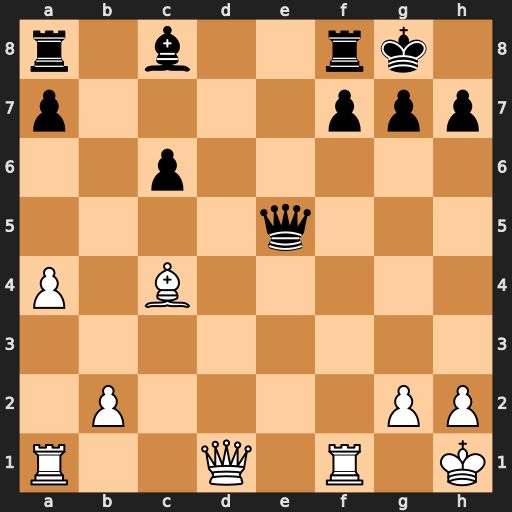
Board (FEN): r1b2rk1/p4ppp/2p5/4q3/P1B5/8/1P4PP/R2Q1R1K
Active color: w
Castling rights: -
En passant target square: -
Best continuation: Rxf7 Be6 Re7